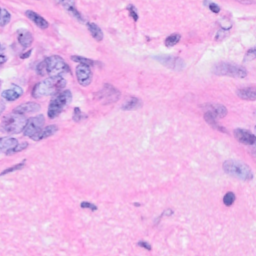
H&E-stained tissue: Breast